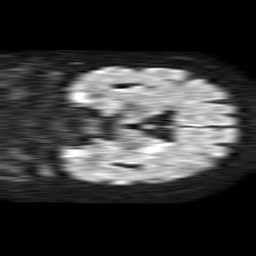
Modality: TRACE
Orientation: coronal
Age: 64
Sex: female
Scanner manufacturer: philips
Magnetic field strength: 1.5 T
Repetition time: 4.6 s
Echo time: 0.08528 s